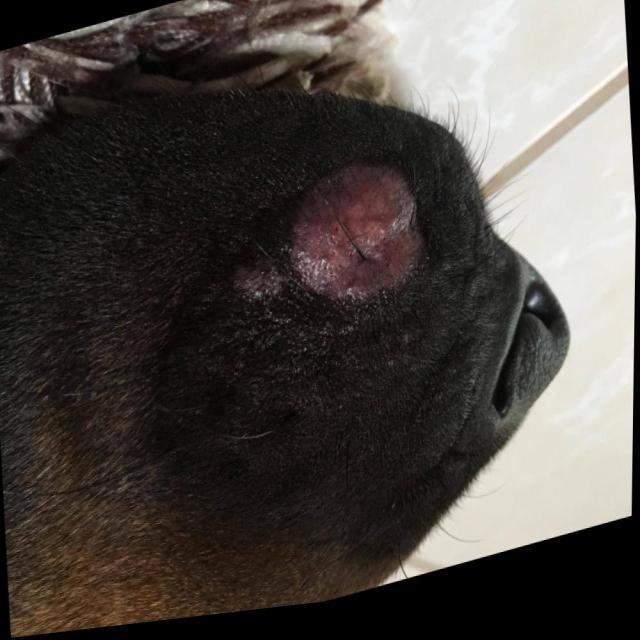
Canine ringworm (Dermatophytosis) — fungal infection caused by Microsporum or Trichophyton. Presents with circular alopecia, scaling, crusting, and broken hairs.